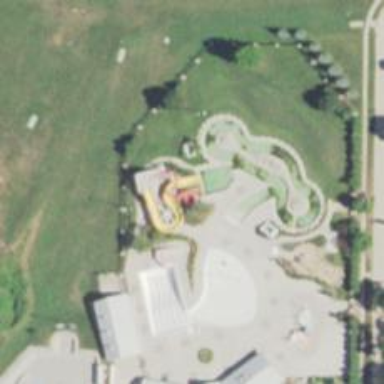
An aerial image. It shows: Bridge leading to water slide attraction.